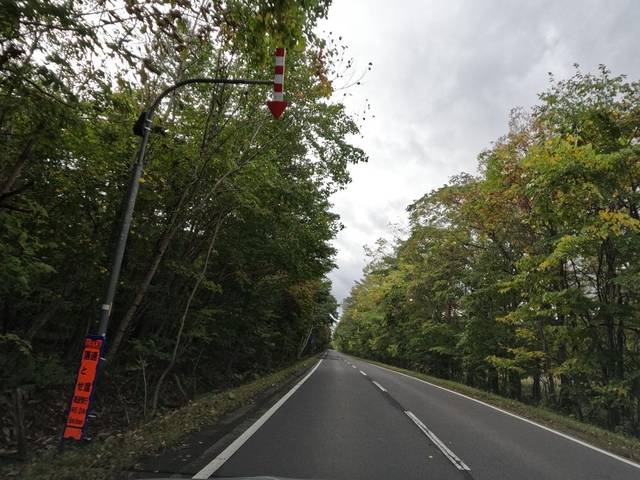
Region: Japan
Coordinates: 42.792, 141.496